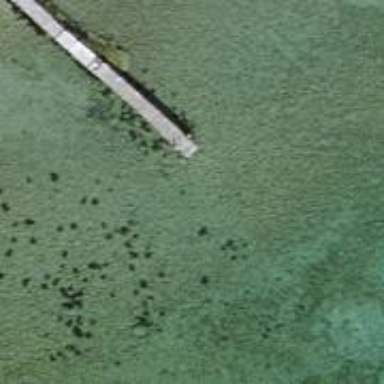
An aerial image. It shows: Man-made pier.